Question: I'm reading Mark Lutz's , and I'm puzzled with a question: 'type('something')' always result in an empty string.
Could someone kindly explain this?
Context info:
I add one line to the script '$CODEROOT\pp3e\Internet\Web\cgi-bin utor0.py'
'''
#!/usr/bin/python
#######################################################
# runs on the server, prints html to create a new page;
# url=http://localhost/cgi-bin/tutor0.py
#######################################################
print "Content-type: text/html
"
print "<TITLE>CGI 101</TITLE>"
print "<H1>A First CGI script</H1>"
print '<p>[%s]'%type('apple') # I add this line
print "<P>Hello, CGI World!</P>"
'''
'[<type 'str'>]''[]'

The python to start a HTTP server is at '$CODEROOT\pp3e\Internet\Web\webserver.py'
'''
#########################################################################
# implement HTTP web server in Python which knows how to serve HTML
# pages and run server side CGI scripts; serves files/scripts from
# the current working dir and port 80, unless command-line args;
# python scripts must be stored in webdir\cgi-bin or webdir\htbin;
# more than one of these may be running on the same machine to serve
# from different directories, as long as they listen on different ports;
#########################################################################
webdir = '.' # where your html files and cgi-bin script directory live
port = 80 # http://servername/ if 80, else use http://servername:xxxx/
import os, sys
from BaseHTTPServer import HTTPServer
from CGIHTTPServer import CGIHTTPRequestHandler
if len(sys.argv) > 1: webdir = sys.argv[1] # command-line args
if len(sys.argv) > 2: port = int(sys.argv[2]) # else dafault ., 80
print 'webdir "%s", port %s' % (webdir, port)
# hack for Windows: os.environ not propogated
# to subprocess by os.popen2, force in-process
if sys.platform[:3] == 'win':
CGIHTTPRequestHandler.have_popen2 = False
CGIHTTPRequestHandler.have_popen3 = False # emulate path after fork
sys.path.append('cgi-bin') # else only adds my dir
os.chdir(webdir) # run in html root dir
srvraddr = ("", port) # my hostname, portnumber
srvrobj = HTTPServer(srvraddr, CGIHTTPRequestHandler)
srvrobj.serve_forever() # serve clients till exit
'''
My environment:
- -
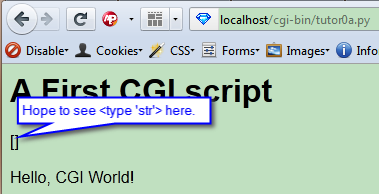
Answer: Probably because the angle brackets in '<type 'str'>' are causing the output to be treated as HTML.
Try changing:
'''
print '<p>[%s]'%type('apple') # I add this line
'''
into:
'''
hstr = "%s"%type('apple')
hstr = hstr.replace('<','&lt;').replace('>','&gt;')
print '<p>[%s]'%hstr
'''